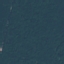
Land use / land cover class: Forest